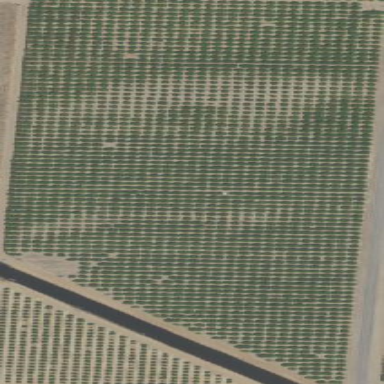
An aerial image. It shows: Orange orchard with rows of orange trees.